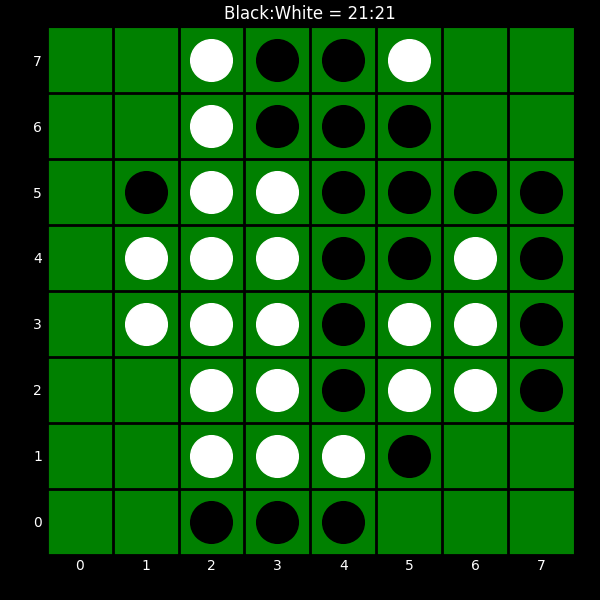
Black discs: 21
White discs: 21